Interaction volume radius: 5 \u00c5
Interaction volume height: 25 \u00c5
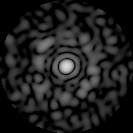
Disorder parameter: 0.8288